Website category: auto
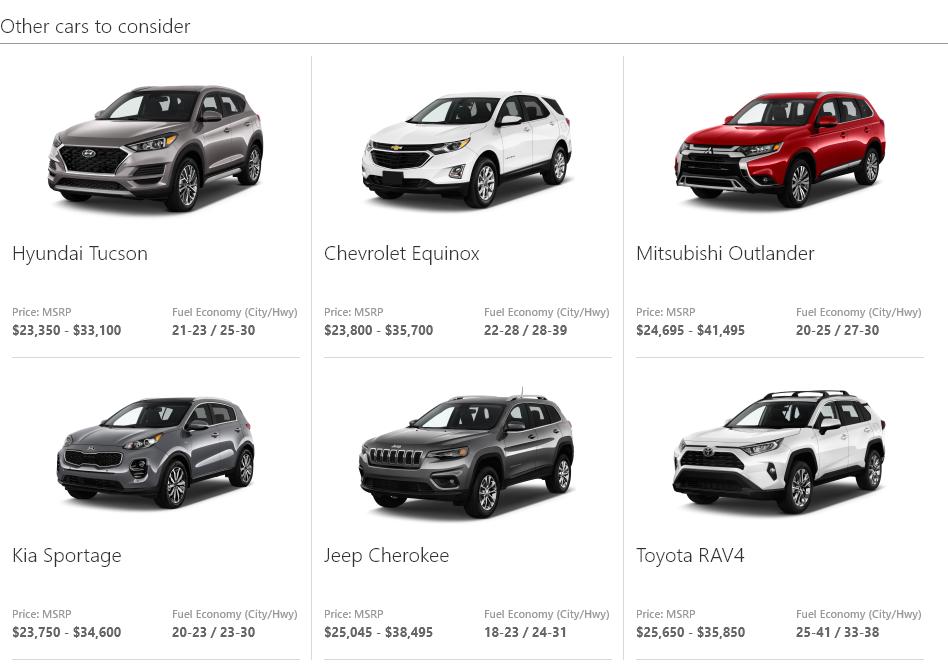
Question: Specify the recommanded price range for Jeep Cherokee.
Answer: $25,045 - $38,495

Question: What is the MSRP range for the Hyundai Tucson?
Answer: $23,350 - $33,100

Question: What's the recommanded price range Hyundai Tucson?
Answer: $23,350 - $33,100

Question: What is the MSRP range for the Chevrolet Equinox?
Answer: $23,800 - $35,700

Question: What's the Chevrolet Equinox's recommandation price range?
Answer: $23,800 - $35,700

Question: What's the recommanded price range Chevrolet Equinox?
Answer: $23,800 - $35,700

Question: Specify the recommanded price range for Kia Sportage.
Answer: $23,750 - $34,600

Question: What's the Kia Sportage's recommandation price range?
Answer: $23,750 - $34,600

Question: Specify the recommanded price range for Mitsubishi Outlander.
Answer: $24,695 - $41,495

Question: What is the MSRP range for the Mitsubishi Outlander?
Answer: $24,695 - $41,495

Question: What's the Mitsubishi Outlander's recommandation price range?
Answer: $24,695 - $41,495

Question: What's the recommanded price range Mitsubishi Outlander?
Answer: $24,695 - $41,495

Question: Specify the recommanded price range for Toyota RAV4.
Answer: $25,650 - $35,850

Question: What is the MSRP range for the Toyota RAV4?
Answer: $25,650 - $35,850

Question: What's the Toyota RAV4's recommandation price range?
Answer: $25,650 - $35,850

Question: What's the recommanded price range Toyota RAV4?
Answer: $25,650 - $35,850

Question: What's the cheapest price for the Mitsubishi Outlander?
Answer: $24,695

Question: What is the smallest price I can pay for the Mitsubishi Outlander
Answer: $24,695

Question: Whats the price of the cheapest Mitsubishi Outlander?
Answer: $24,695

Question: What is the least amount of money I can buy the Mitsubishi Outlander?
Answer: $24,695

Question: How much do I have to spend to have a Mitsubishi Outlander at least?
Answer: $24,695

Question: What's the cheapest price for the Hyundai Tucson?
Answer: $23,350

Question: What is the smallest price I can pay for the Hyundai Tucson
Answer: $23,350

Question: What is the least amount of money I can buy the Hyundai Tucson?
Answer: $23,350

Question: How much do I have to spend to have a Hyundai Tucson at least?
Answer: $23,350

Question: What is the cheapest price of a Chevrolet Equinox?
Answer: $23,800

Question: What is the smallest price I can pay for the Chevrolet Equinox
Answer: $23,800

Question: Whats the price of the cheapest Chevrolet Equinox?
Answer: $23,800

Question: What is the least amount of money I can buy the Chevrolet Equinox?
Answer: $23,800

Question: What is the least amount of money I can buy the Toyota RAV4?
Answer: $25,650

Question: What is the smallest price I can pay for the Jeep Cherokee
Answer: $25,045

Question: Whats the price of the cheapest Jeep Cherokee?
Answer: $25,045

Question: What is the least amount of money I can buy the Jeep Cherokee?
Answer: $25,045

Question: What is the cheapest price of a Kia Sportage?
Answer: $23,750

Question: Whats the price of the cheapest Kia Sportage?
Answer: $23,750

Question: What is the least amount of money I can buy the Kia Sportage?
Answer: $23,750

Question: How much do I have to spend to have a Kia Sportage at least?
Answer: $23,750

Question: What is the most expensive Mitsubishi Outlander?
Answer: $41,495

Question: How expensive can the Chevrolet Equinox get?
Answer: $35,700

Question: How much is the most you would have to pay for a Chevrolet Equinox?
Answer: $35,700

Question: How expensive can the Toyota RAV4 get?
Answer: $35,850

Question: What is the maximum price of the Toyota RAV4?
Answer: $35,850

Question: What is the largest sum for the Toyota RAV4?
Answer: $35,850

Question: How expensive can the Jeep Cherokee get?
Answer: $38,495

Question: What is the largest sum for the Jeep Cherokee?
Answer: $38,495

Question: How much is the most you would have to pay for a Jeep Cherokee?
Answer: $38,495

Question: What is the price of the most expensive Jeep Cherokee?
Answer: $38,495

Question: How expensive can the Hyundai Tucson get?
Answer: $33,100

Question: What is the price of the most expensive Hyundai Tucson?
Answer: $33,100

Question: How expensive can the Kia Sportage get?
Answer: $34,600

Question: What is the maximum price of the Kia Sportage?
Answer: $34,600

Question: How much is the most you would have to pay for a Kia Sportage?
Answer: $34,600

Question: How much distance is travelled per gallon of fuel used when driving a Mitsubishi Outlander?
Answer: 20-25 / 27-30

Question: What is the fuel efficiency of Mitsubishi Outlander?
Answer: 20-25 / 27-30

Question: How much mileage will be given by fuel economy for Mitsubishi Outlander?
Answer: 20-25 / 27-30

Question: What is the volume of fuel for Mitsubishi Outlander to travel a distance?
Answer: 20-25 / 27-30

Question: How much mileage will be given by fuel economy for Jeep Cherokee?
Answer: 18-23 / 24-31

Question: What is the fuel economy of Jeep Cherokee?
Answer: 18-23 / 24-31

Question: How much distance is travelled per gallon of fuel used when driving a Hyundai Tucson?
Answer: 21-23 / 25-30

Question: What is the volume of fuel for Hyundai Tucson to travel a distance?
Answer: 21-23 / 25-30

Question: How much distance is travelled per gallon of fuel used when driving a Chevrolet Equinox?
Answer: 22-28 / 28-39

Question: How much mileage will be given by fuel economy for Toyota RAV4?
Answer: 25-41 / 33-38

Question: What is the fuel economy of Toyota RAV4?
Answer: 25-41 / 33-38

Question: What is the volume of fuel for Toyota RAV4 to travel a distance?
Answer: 25-41 / 33-38